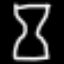
Label: hourglass